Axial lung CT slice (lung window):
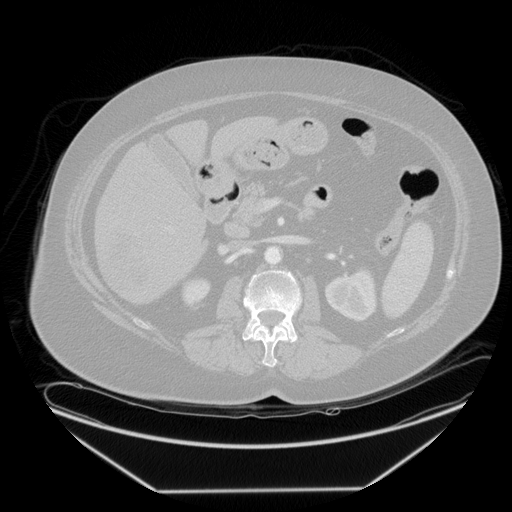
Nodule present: no